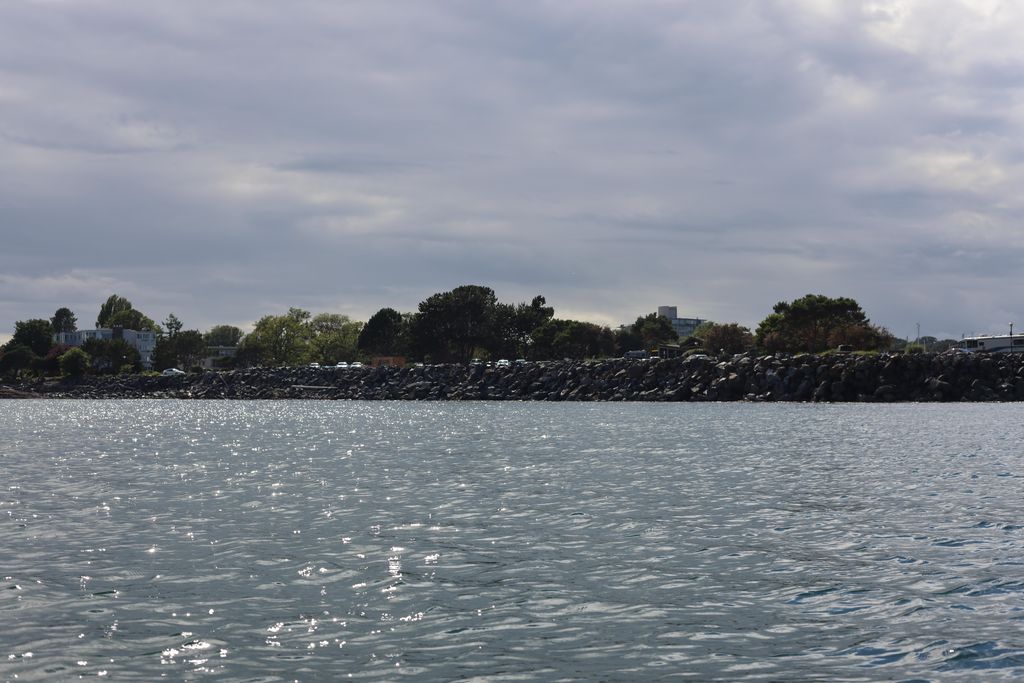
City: victoria